Question: What is the starting station?
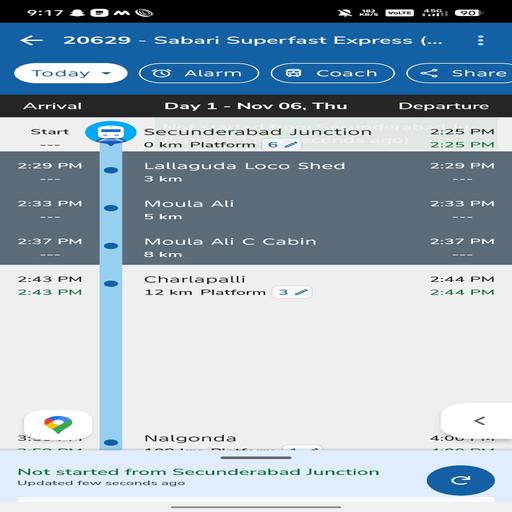
Answer: Secunderabad Junction